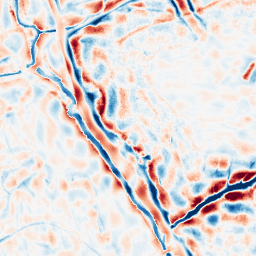
Category: wavelet
Decomposition family: wavelet_dwt
Decomposition parameters: wavelet: db8
level: 4
Upsampling method: bicubic
Upsampling parameters: scale: 8
Upsampling scale: 8